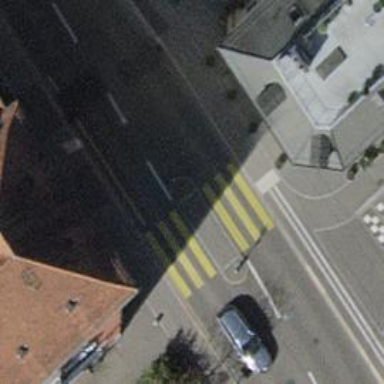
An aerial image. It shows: Uncontrolled zebra crossing with central island.